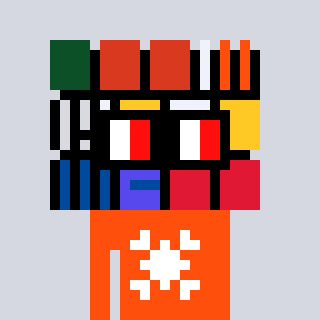
a pixel art character with square glasses with black frames and red eyes, a abstract-shaped head and a orange-colored body on a cool background